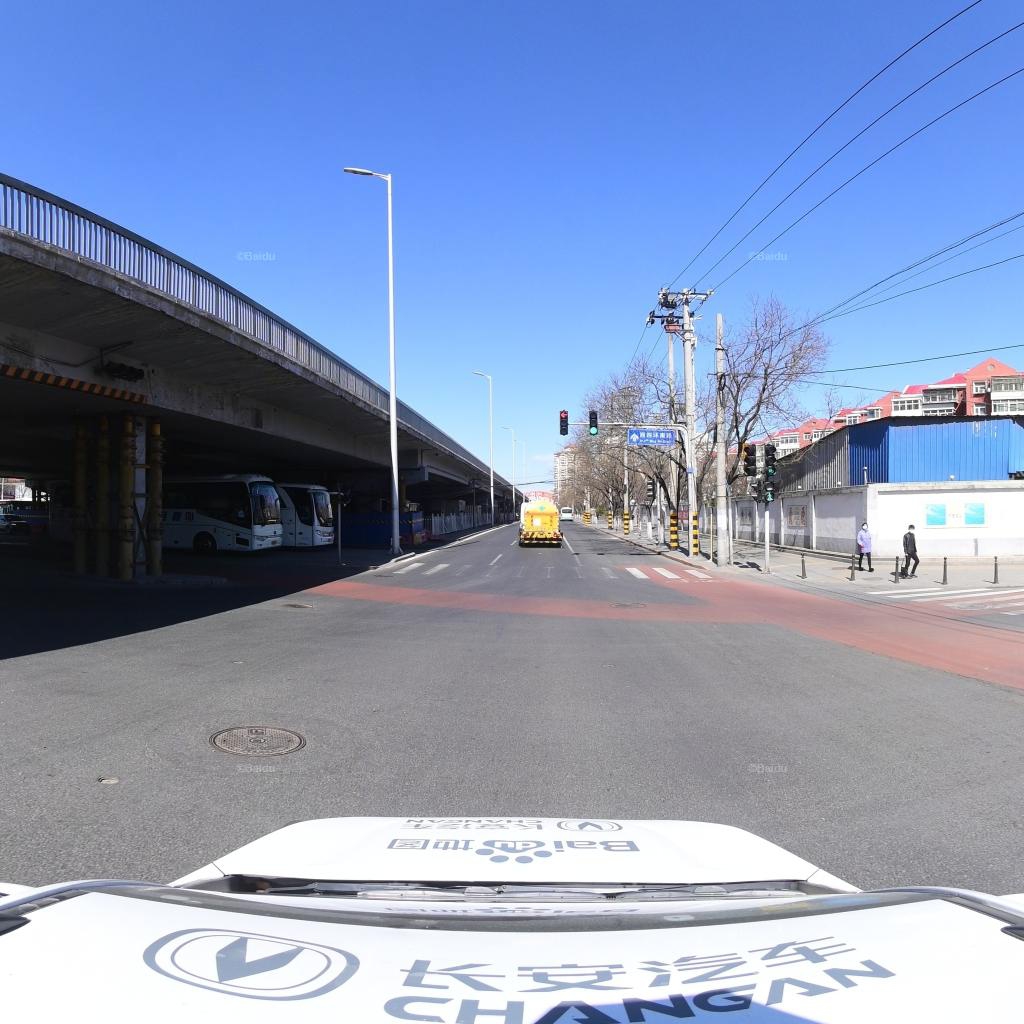
Region: Fengtai
Road damage annotations: pothole, manhole cover, manhole cover, manhole cover